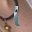
Label: 1